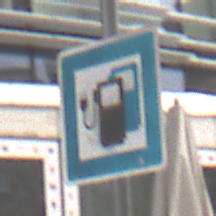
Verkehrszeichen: LadestationFuerElektrofahrzeuge
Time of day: Midday
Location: Outdoor (Urban)
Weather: Overcast
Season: NotSpecified
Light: Natural